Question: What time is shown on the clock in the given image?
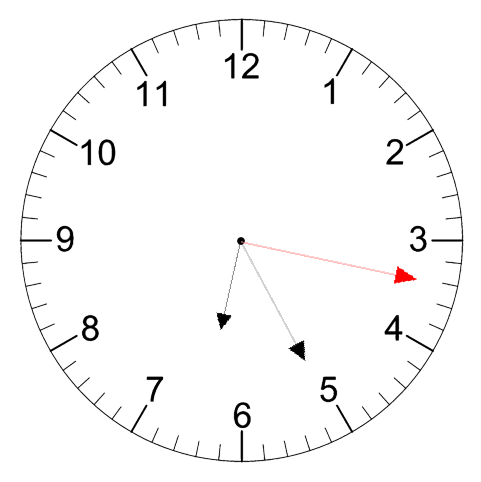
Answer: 06:25:17